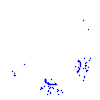
Particle: proton